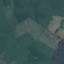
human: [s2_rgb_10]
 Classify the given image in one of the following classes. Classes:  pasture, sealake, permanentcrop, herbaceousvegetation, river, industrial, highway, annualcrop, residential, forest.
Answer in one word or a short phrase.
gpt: Pasture